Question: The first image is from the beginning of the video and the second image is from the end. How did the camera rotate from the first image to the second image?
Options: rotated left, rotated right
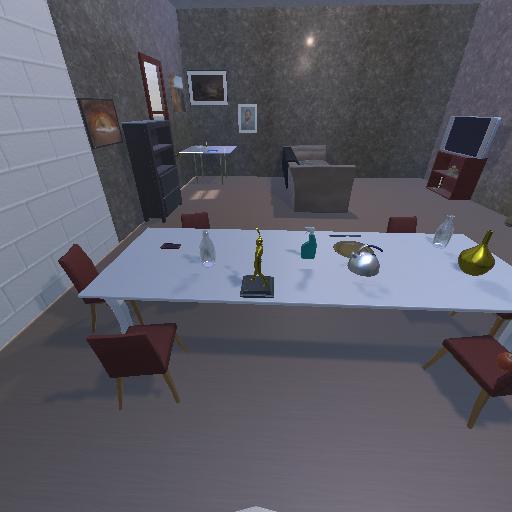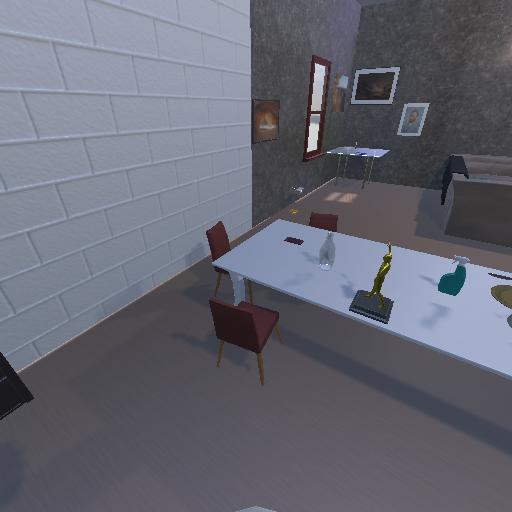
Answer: rotated left